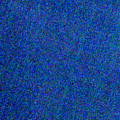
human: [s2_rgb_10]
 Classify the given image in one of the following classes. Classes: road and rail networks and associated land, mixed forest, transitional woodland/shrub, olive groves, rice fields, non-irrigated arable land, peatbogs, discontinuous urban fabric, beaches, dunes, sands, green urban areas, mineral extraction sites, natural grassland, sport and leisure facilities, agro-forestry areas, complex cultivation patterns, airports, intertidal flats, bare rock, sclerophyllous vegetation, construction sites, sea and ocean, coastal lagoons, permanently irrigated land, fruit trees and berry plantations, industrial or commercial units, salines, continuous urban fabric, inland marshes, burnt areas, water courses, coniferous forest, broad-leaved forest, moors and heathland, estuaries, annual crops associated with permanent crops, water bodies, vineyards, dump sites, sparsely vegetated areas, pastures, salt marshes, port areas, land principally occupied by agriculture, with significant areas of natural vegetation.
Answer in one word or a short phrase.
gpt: water bodies